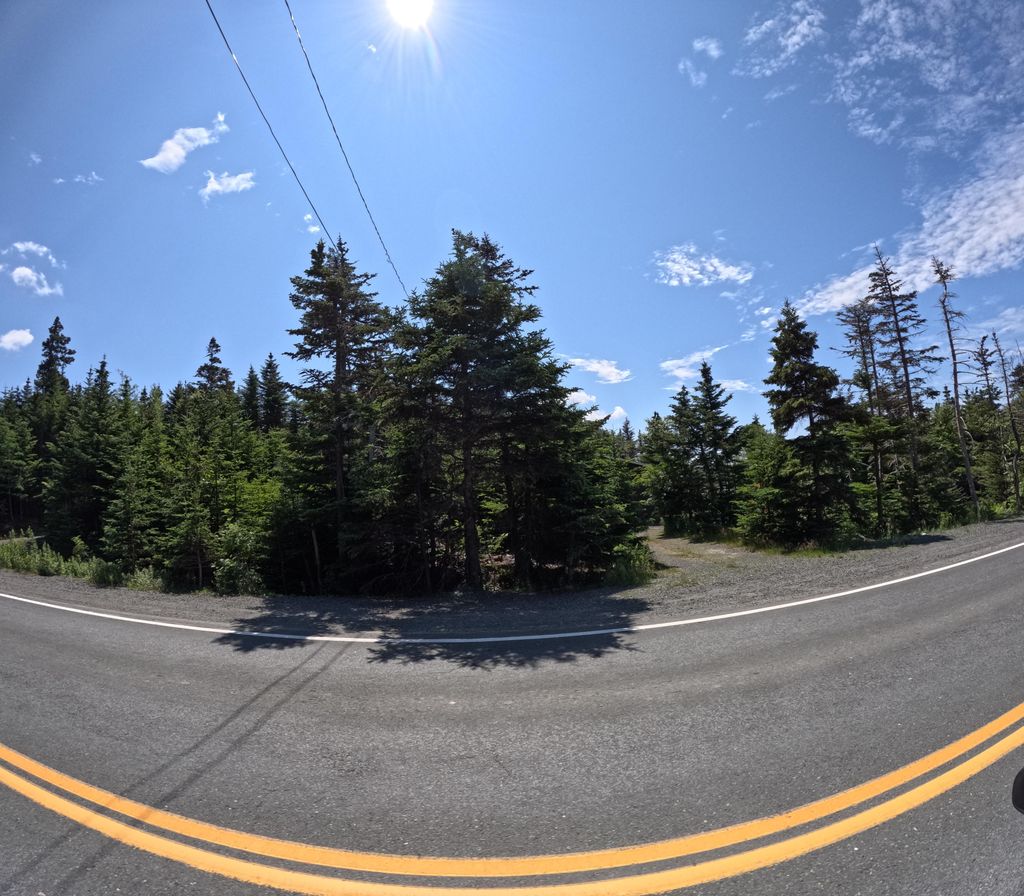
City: st_johns